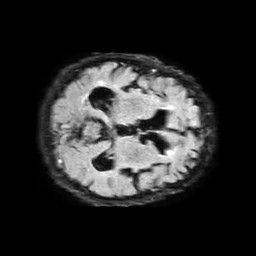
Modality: FLAIR
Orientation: axial
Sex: female
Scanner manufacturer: philips
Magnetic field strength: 1.5 T
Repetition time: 6 s
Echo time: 0.1024 s